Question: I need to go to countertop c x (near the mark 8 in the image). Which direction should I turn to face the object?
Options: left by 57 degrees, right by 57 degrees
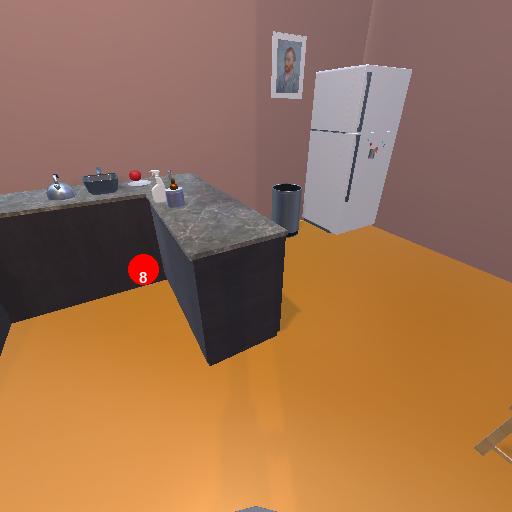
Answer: left by 57 degrees